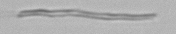
Label: fiber